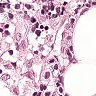
Metastatic tissue present: no